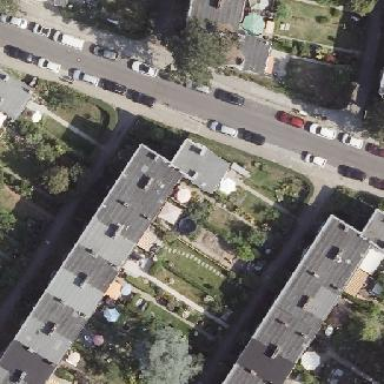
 designed for leisure activities on land."